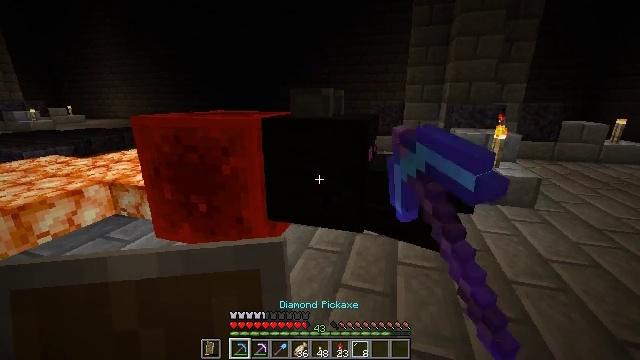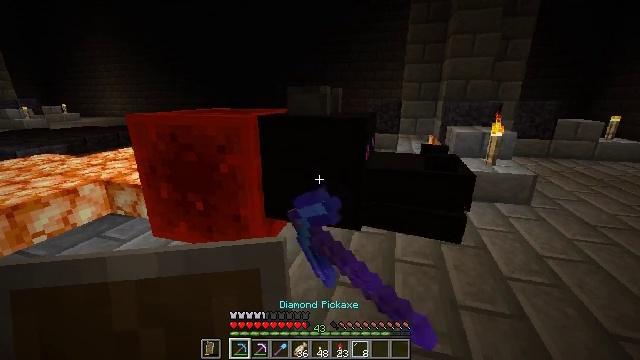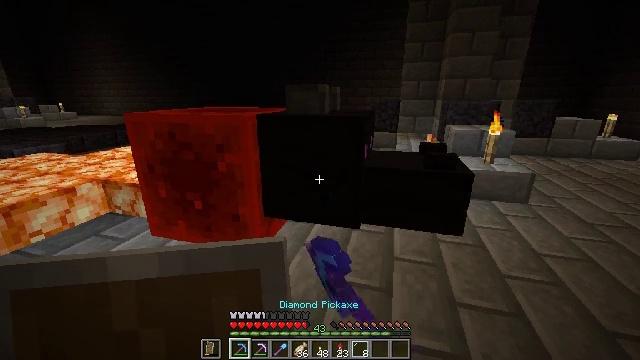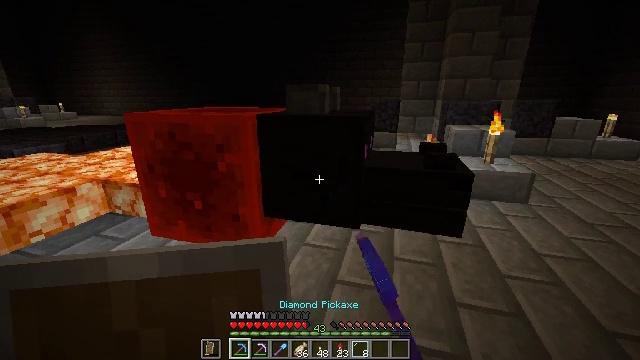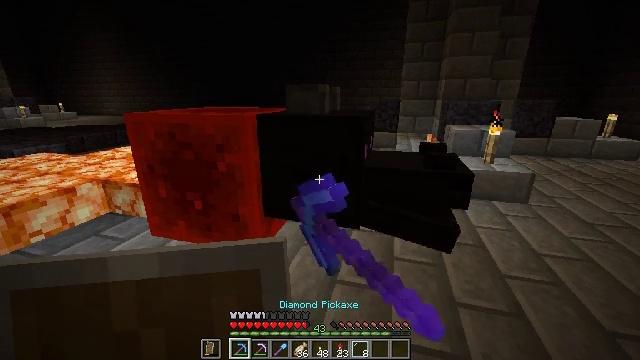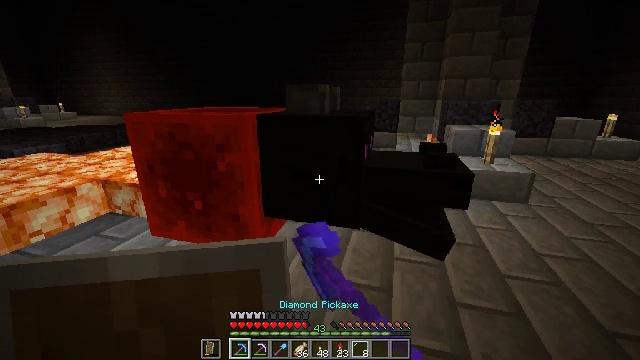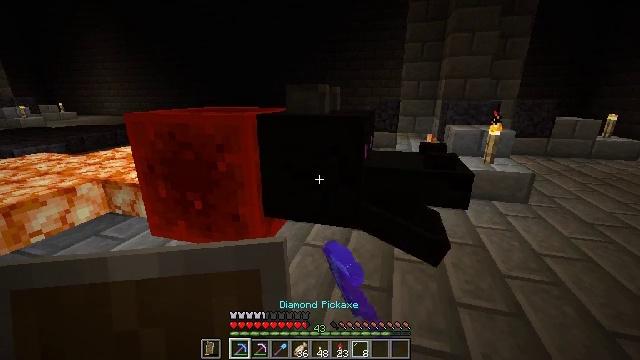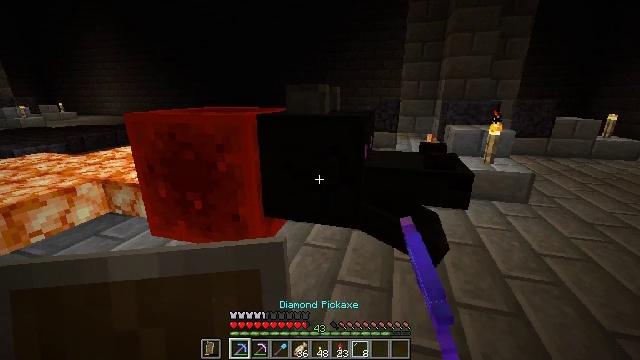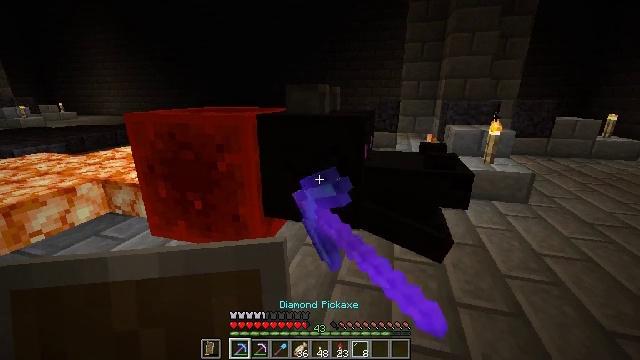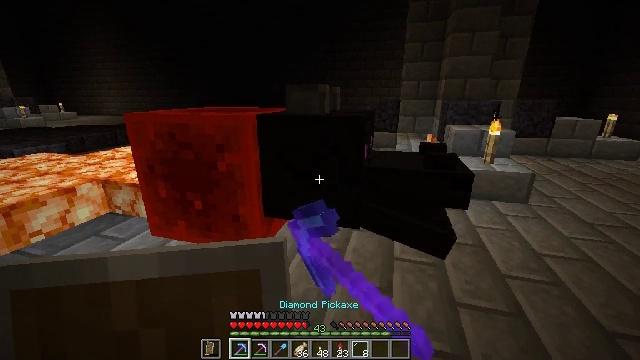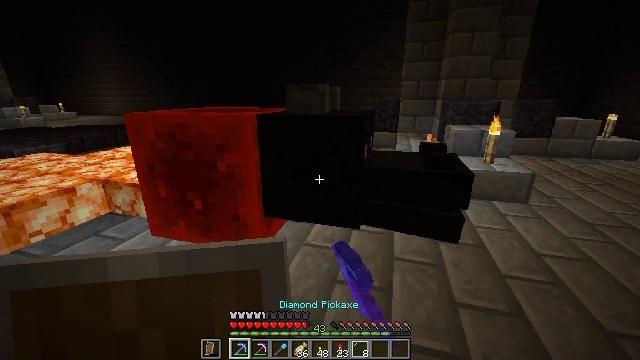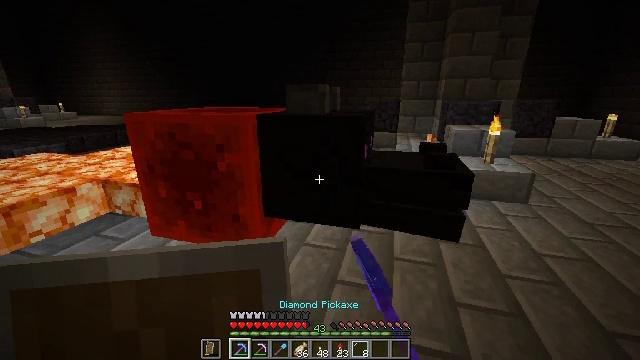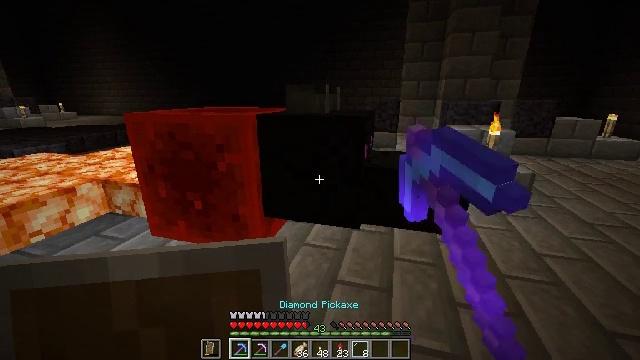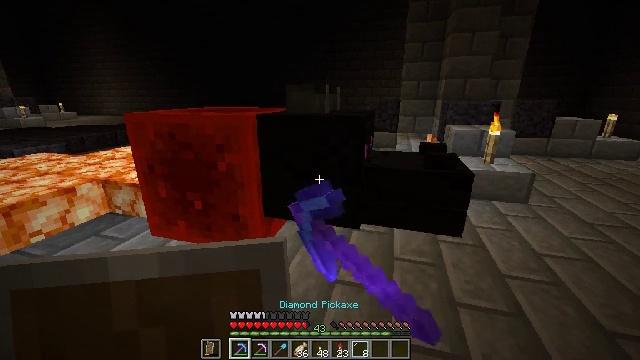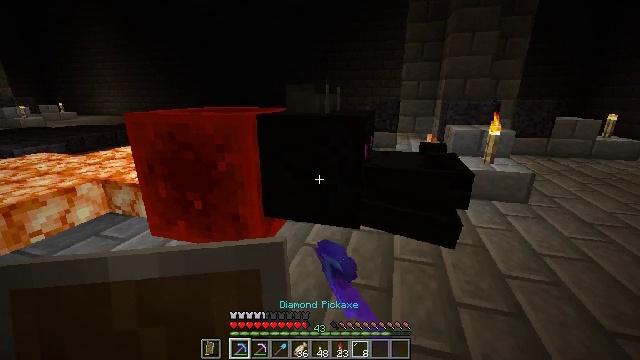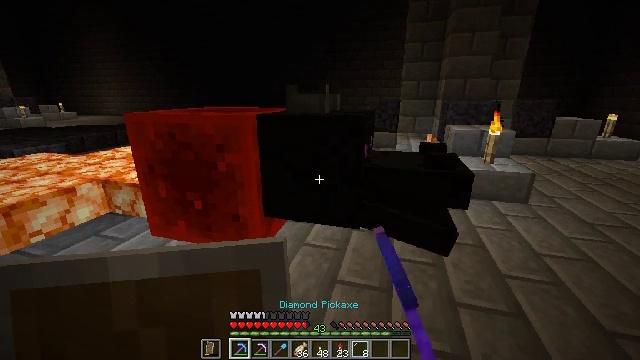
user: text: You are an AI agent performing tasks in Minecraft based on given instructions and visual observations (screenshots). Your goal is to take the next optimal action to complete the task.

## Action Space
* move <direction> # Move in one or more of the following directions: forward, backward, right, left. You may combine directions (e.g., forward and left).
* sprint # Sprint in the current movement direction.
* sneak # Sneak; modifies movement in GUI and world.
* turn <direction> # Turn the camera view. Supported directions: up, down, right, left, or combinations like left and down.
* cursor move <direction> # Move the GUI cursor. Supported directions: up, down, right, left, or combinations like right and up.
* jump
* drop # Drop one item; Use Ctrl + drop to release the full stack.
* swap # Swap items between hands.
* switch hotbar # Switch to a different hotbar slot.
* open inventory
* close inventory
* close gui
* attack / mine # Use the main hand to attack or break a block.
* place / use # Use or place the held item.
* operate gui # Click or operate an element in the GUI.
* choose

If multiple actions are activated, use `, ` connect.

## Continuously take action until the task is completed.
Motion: motion action
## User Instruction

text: Mine the dragon head from a wall.
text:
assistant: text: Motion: attack / mine
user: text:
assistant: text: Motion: attack / mine
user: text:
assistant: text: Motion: attack / mine
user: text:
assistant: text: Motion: attack / mine
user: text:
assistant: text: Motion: attack / mine
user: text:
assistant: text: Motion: attack / mine
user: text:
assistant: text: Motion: attack / mine
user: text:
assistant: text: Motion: attack / mine
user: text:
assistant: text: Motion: attack / mine
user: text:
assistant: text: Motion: attack / mine
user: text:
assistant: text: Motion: attack / mine
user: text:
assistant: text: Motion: attack / mine
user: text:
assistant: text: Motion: attack / mine
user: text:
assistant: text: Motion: attack / mine
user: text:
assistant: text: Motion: attack / mine
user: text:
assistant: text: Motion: attack / mine
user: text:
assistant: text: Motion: attack / mine
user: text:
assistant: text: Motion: attack / mine
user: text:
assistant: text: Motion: attack / mine
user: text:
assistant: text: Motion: attack / mine
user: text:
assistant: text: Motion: attack / mine
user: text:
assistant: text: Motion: attack / mine
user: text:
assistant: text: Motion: attack / mine
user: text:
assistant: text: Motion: attack / mine
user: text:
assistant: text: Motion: attack / mine
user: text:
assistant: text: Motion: attack / mine
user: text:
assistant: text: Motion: attack / mine
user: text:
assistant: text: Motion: attack / mine
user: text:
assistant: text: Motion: attack / mine